Question: In a mongostat.exe I'm constantly receiving such a weird output, what can it be?

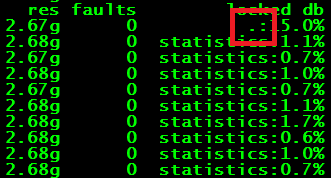
Answer: The dot is for global write lock.
What it means is that in that specific point of time, the global lock was held more time than any specific data base lock in respect to the previous measurement. Between those two the global db lock was held for 5% of the time